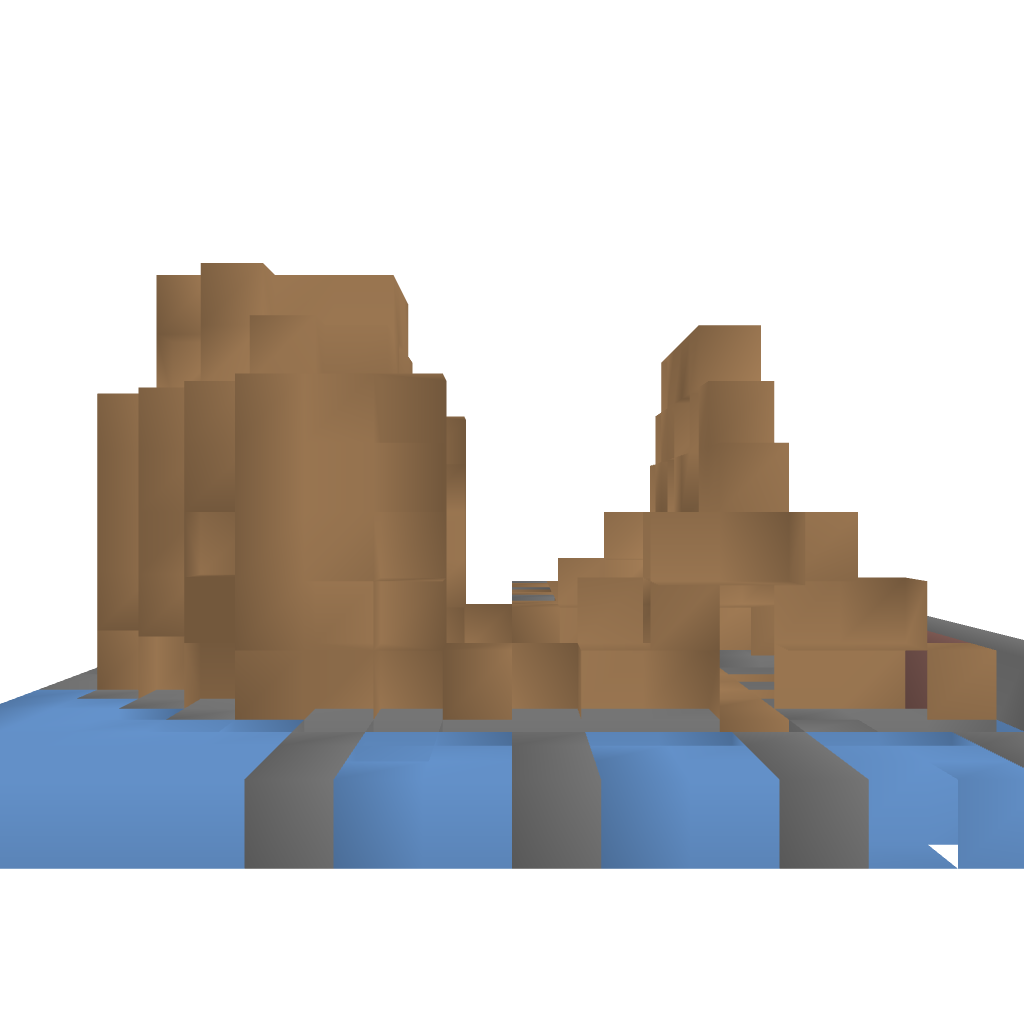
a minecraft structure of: cool boat dock bad low quality